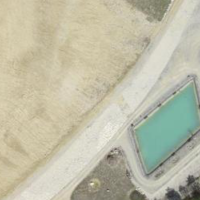
EUNIS habitat code: 56
Species observed at this site:
Alytes obstetricans
Enallagma cyathigerum
Bombina variegata
Gryllus campestris